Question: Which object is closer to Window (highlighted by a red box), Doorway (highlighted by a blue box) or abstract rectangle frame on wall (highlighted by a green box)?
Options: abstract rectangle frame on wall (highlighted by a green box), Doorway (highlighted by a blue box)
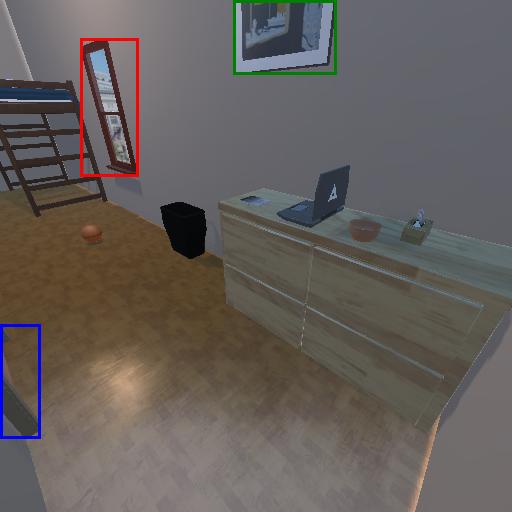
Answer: abstract rectangle frame on wall (highlighted by a green box)